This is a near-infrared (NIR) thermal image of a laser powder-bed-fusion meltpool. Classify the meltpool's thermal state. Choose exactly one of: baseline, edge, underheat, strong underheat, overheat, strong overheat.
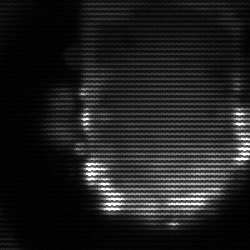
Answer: baseline